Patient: sex M, age 57
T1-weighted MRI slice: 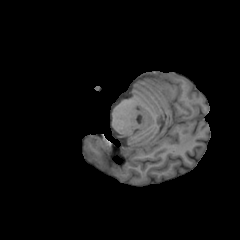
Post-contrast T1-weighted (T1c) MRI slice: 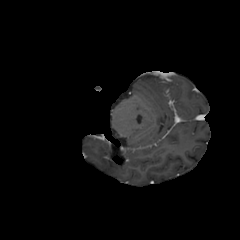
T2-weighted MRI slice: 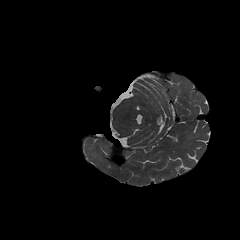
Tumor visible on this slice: no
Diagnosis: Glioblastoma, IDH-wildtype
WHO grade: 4